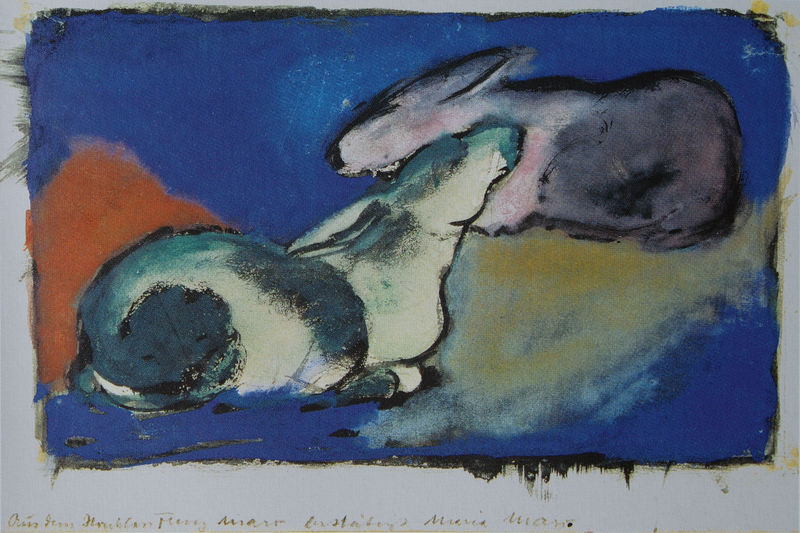
Titel: Zwei Hasen
Künstler: Franz Marc
Standort: Hamburg
Institution: Kunsthalle
Schlagwörter: blau, gemälde, gruppe, weiß, aquarell, dreieck, gelb, grün, impressionismus, komposition, ocker, sitzen, grau, köpfe, orange, rücken, schwarz, skizze, zeichnung, eis, hund, rot, tier, tiere, expressionismus, augen, rahmen, bild, signatur, kühe, sitzend, paar, ohren, rosa, esel, pferd, pferde, hase, hasen, farbig, schrift, ruhe, liegen, schlafen, schlafend, zwei, studie, abstrakt, farben, modern, klein, kuh, inschrift, liegend, katze, tusche, lamm, schaf, umriß, kontur, kauernd, druck, text, macke, entwurf, franz, unvollendet, schmusen, china, kaninchen, reh, rehe, schnauze, rechteckig, weißw, freundlich, postkarte, niedlich, marie, ziege, blauer reiter, klee, handschrift, grundfarben, friedlich, franz marc, marc, dösen, zwei pferde, an else, osterhasen, schrit, liegen ruhen, christens